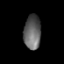
Tissue: prostate
Cell type: T cells
Senescence score: 0.3272
Nuclear area (px): 574
Mean DAPI intensity: 97.157